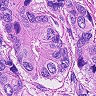
Metastatic tissue present: yes